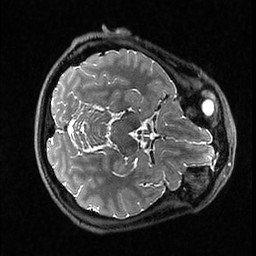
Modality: T2w
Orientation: axial
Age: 38
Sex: male
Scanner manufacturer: ge
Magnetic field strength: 3 T
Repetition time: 3.202 s
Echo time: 0.06703 s